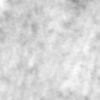
Label: no_change